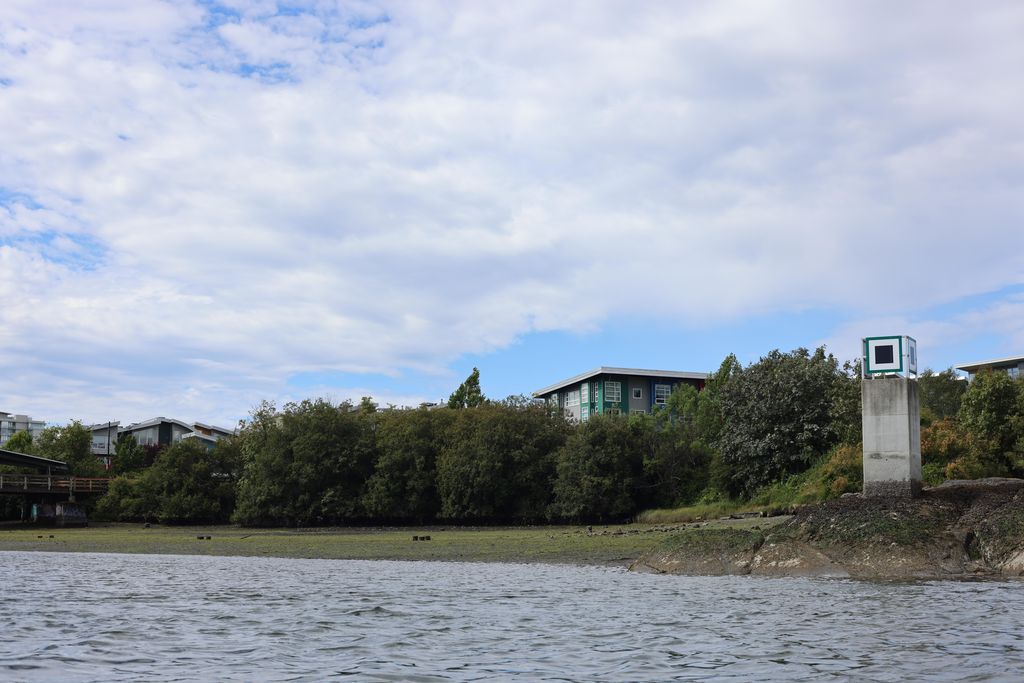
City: victoria